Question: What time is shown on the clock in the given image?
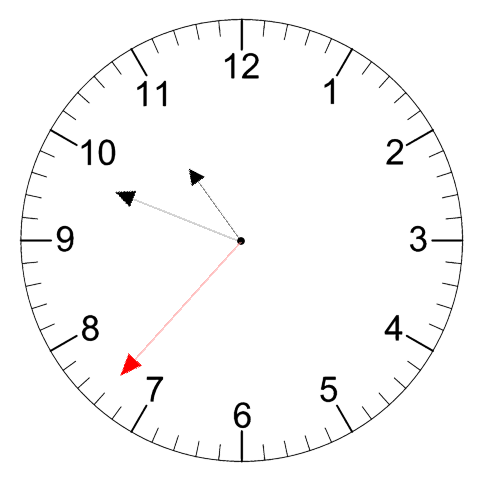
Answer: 10:48:37